Aerial crown-view tile of a tropical tree (Barro Colorado Island, Panama), acquired 20250414:
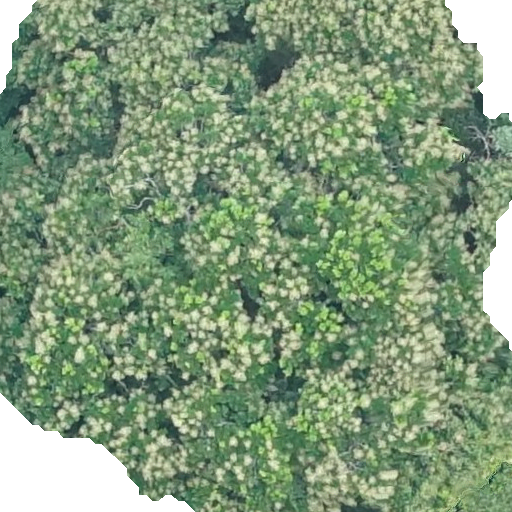
Species: Anacardium excelsum
GBIF accepted scientific name: Anacardium excelsum
Crown area: 423.913 m²